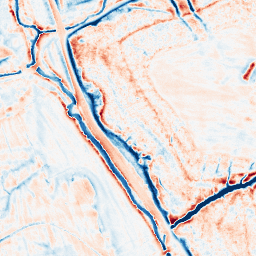
Category: edge_preserving
Decomposition family: guided
Decomposition parameters: radius: 4
eps: 0.01
Upsampling method: quadratic
Upsampling parameters: scale: 8
Upsampling scale: 8